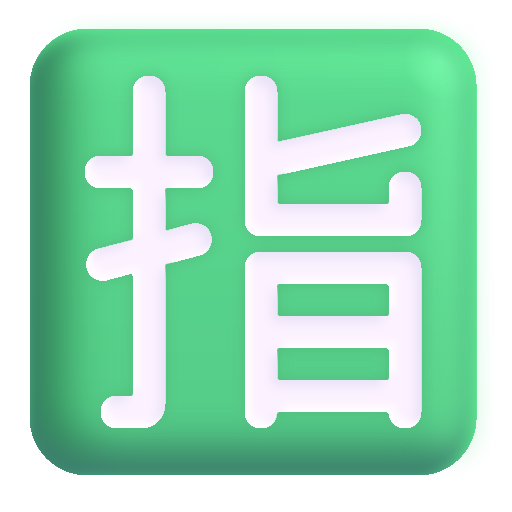
japanese reserved button color